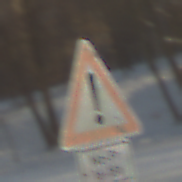
Verkehrszeichen: Gefahrenstelle
Zusatzzeichen unten: ZeitangabenMitBeschraenkungAufWochentage2
Umgebung: Outdoor, Suburban
Tageszeit: MorningAfternoon
Wetter: PartlyCloudy
Licht: Natural
Jahreszeit: NotSpecified
Kontrast: HighContrast